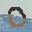
Label: 0